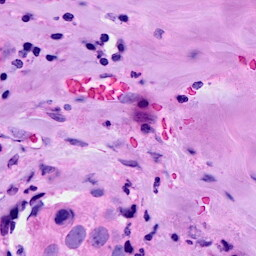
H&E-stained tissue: Breast